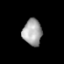
Tissue: prostate
Cell type: Epithelial cells
Senescence score: 0.349
Nuclear area (px): 492
Mean DAPI intensity: 164.443